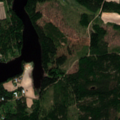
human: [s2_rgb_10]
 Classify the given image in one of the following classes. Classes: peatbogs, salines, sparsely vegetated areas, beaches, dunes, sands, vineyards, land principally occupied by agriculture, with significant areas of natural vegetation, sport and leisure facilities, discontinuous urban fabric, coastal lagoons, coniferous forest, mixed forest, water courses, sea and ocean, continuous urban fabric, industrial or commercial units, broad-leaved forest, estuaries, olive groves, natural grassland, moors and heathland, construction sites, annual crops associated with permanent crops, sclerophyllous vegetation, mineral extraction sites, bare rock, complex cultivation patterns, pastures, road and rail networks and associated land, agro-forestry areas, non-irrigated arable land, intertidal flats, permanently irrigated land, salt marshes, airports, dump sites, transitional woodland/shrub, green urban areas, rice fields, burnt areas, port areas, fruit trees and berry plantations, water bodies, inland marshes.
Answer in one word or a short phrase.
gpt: land principally occupied by agriculture, with significant areas of natural vegetation, coniferous forest, mixed forest, water bodies